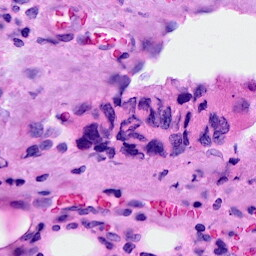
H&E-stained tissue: Breast